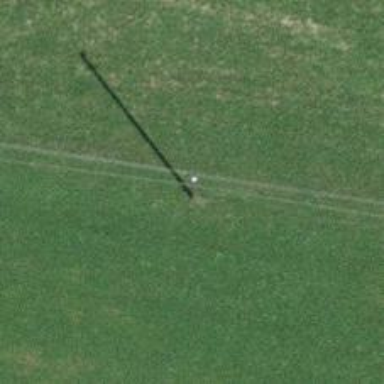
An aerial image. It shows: Utility pole in the area.